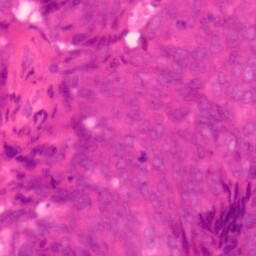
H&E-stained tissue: Colon